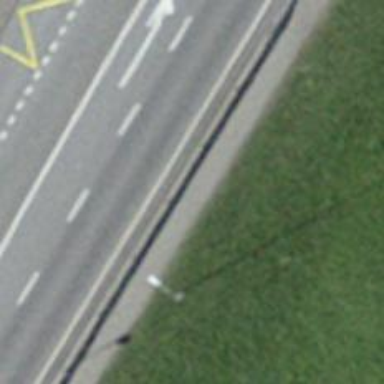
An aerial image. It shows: Asphalt path.